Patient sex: F
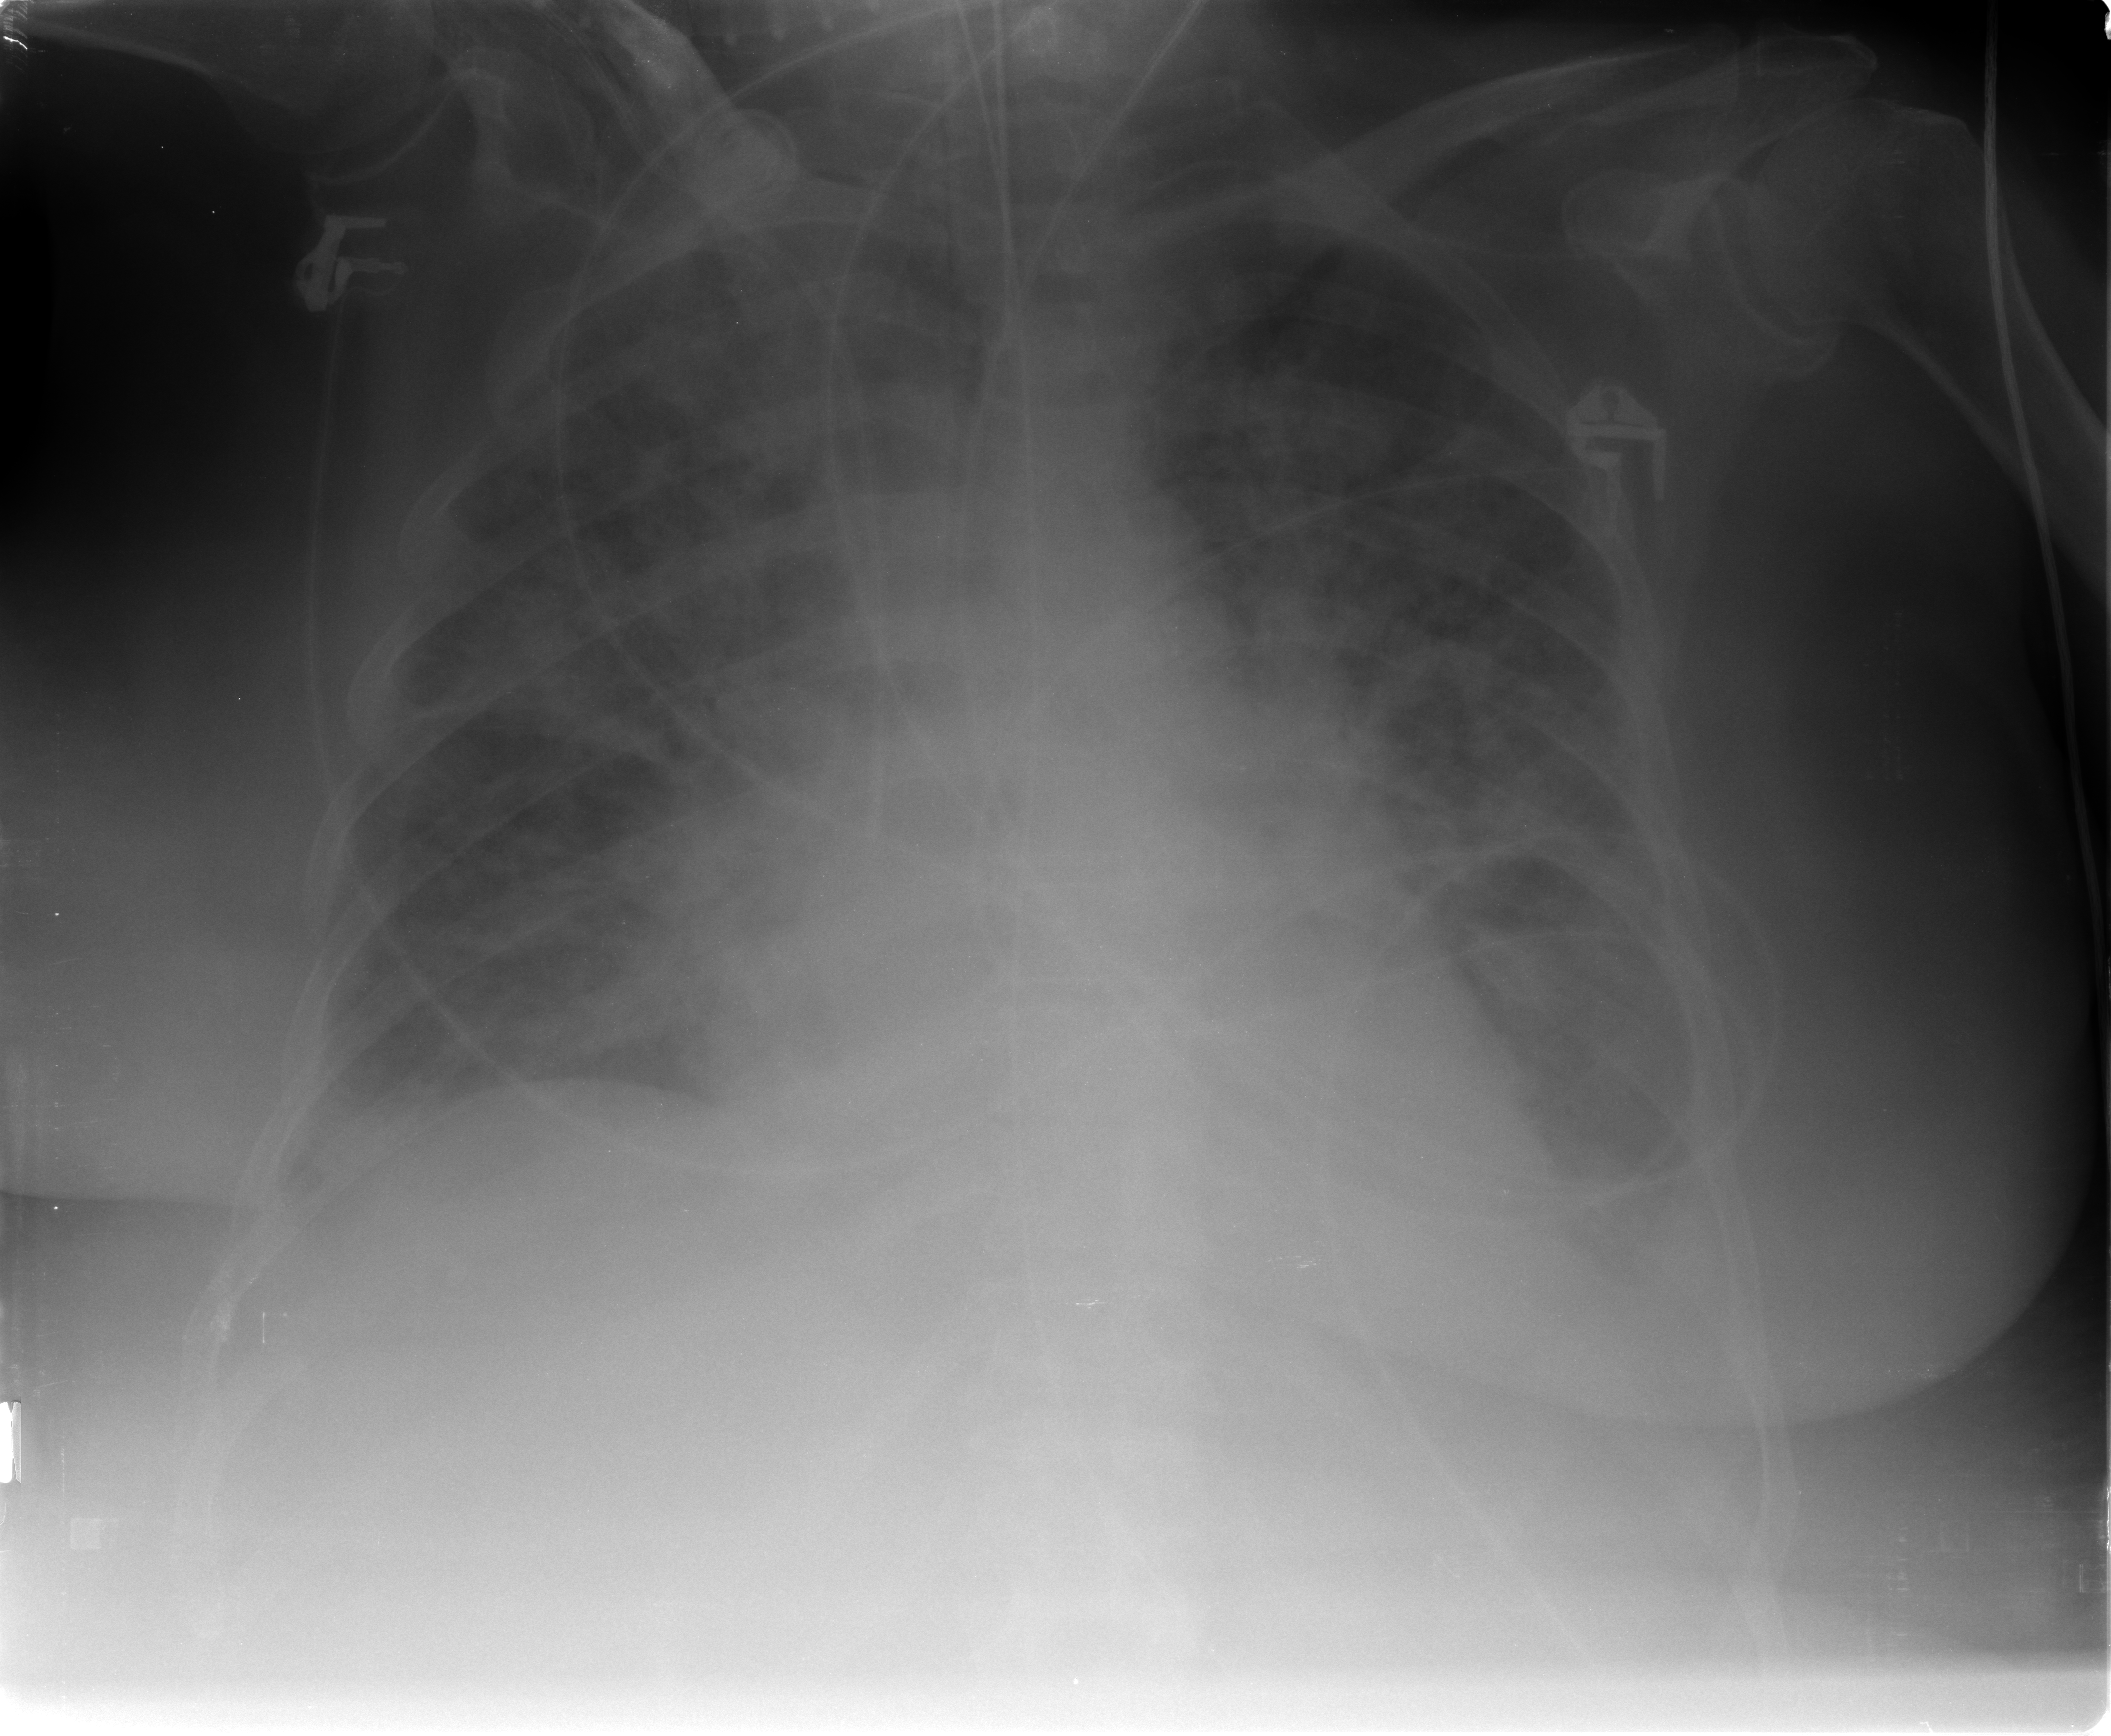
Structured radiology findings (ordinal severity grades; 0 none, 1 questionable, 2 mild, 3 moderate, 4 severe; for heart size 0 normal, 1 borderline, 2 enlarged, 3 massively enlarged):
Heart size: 2
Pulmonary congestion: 3
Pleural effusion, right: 1
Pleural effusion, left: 2
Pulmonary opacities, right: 3
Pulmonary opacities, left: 3
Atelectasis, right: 3
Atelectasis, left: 2